Field crop: maize
Growth stage: 2
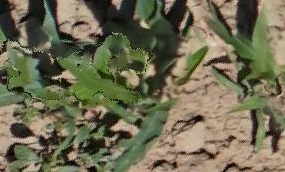
Species: maize